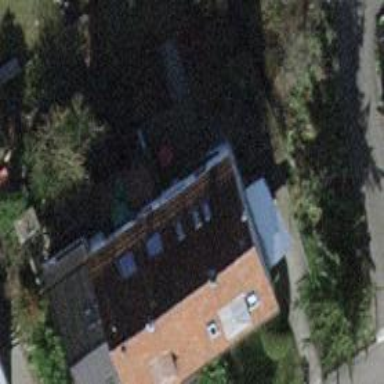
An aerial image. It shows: Building with tile roof.